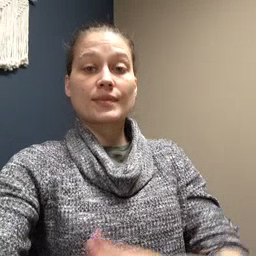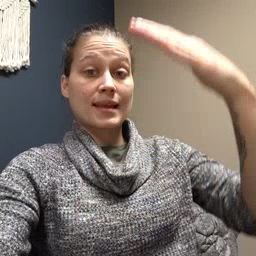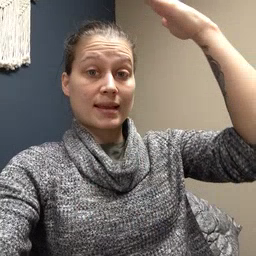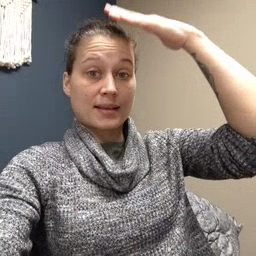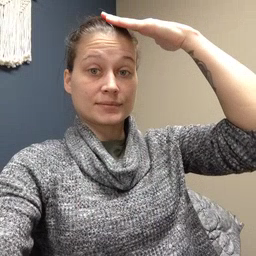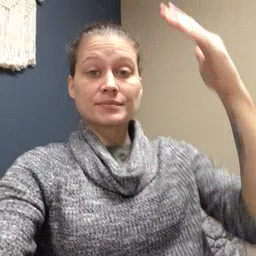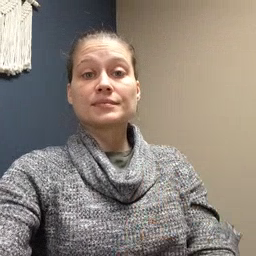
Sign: hat